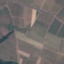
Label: PermanentCrop